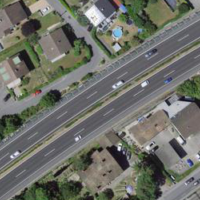
EUNIS habitat code: 57
Species observed at this site:
Lamium maculatum
Phytolacca americana